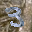
Label: 3